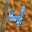
Label: 4